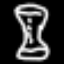
Label: hourglass